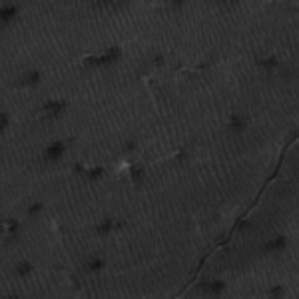
Label: frost